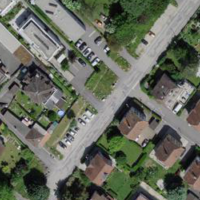
EUNIS habitat code: 54
Species observed at this site:
Campanula glomerata